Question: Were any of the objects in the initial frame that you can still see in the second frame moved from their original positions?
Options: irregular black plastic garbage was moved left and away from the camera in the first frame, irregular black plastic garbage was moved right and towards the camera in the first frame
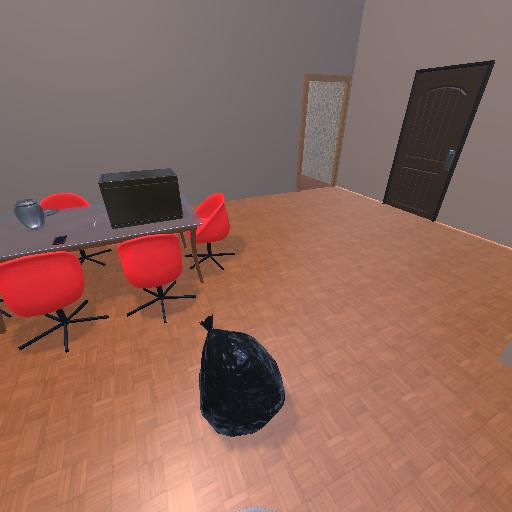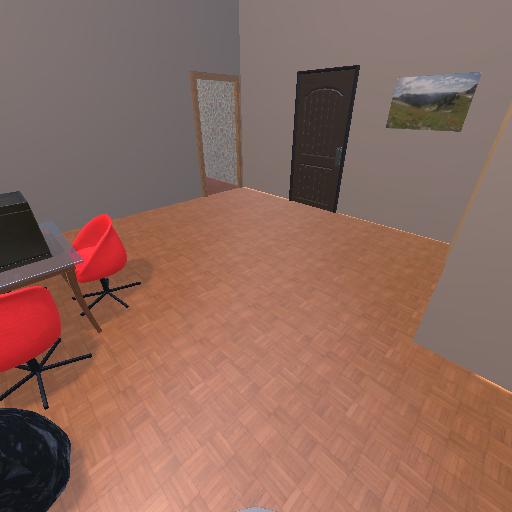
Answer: irregular black plastic garbage was moved left and away from the camera in the first frame